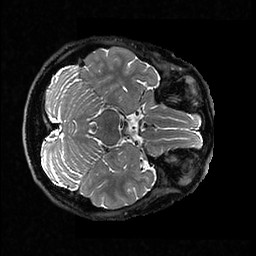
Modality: T2w
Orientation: axial
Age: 42
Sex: female
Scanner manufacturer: ge
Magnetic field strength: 3 T
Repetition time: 3.202 s
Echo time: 0.06575 s